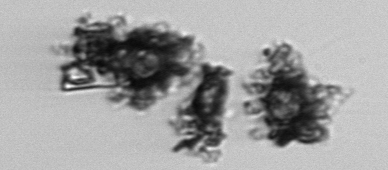
Label: Thalassiosira_TAG_external_detritus